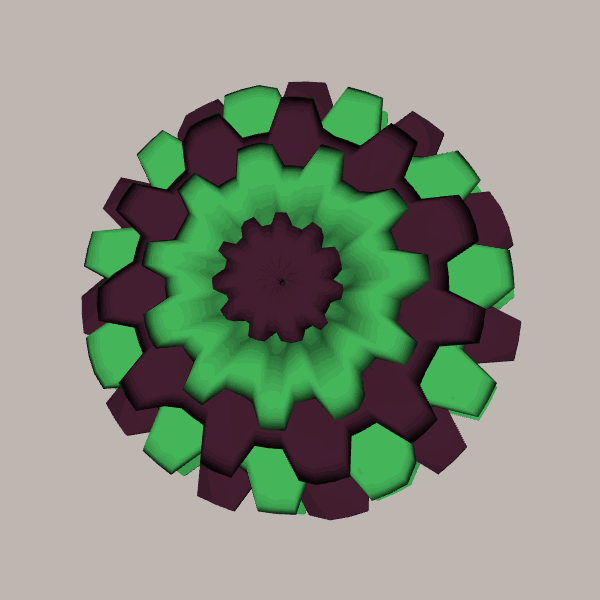
Background: light